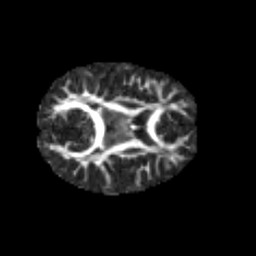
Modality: FA
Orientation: axial
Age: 7
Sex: male
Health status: healthy